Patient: sex F, age 66
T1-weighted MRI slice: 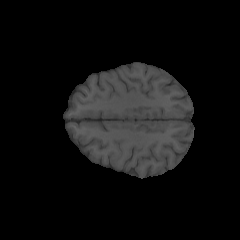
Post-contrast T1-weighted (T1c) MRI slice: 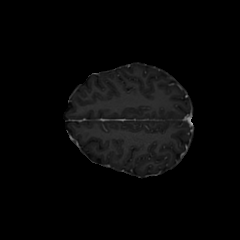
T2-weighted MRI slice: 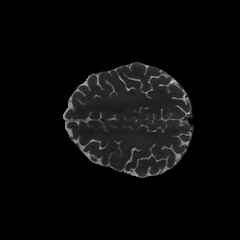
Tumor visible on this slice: no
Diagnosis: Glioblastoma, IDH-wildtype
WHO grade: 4